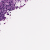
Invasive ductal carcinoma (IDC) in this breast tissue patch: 1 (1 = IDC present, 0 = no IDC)